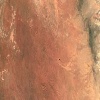
Label: land